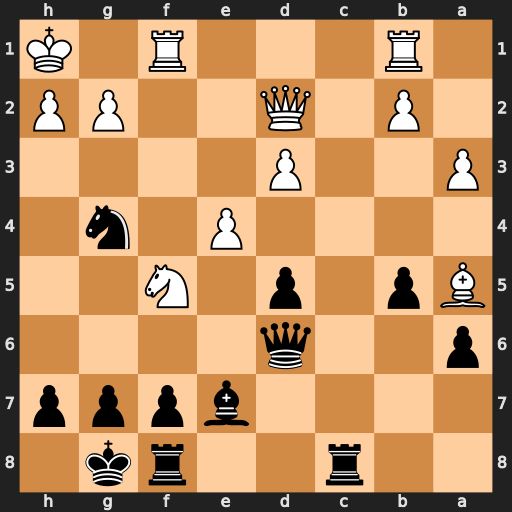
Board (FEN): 2r2rk1/4bppp/p2q4/Bp1p1N2/4P1n1/P2P4/1P1Q2PP/1R3R1K
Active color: b
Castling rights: -
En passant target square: -
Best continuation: Qxh2#